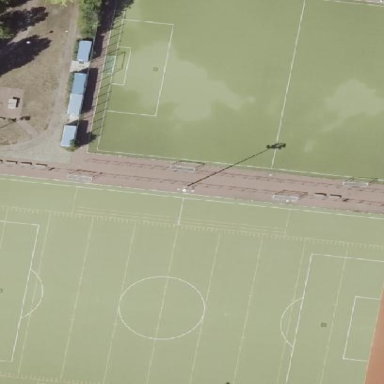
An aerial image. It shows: Soccer/football pitch with artificial turf surface for leisure land activities.